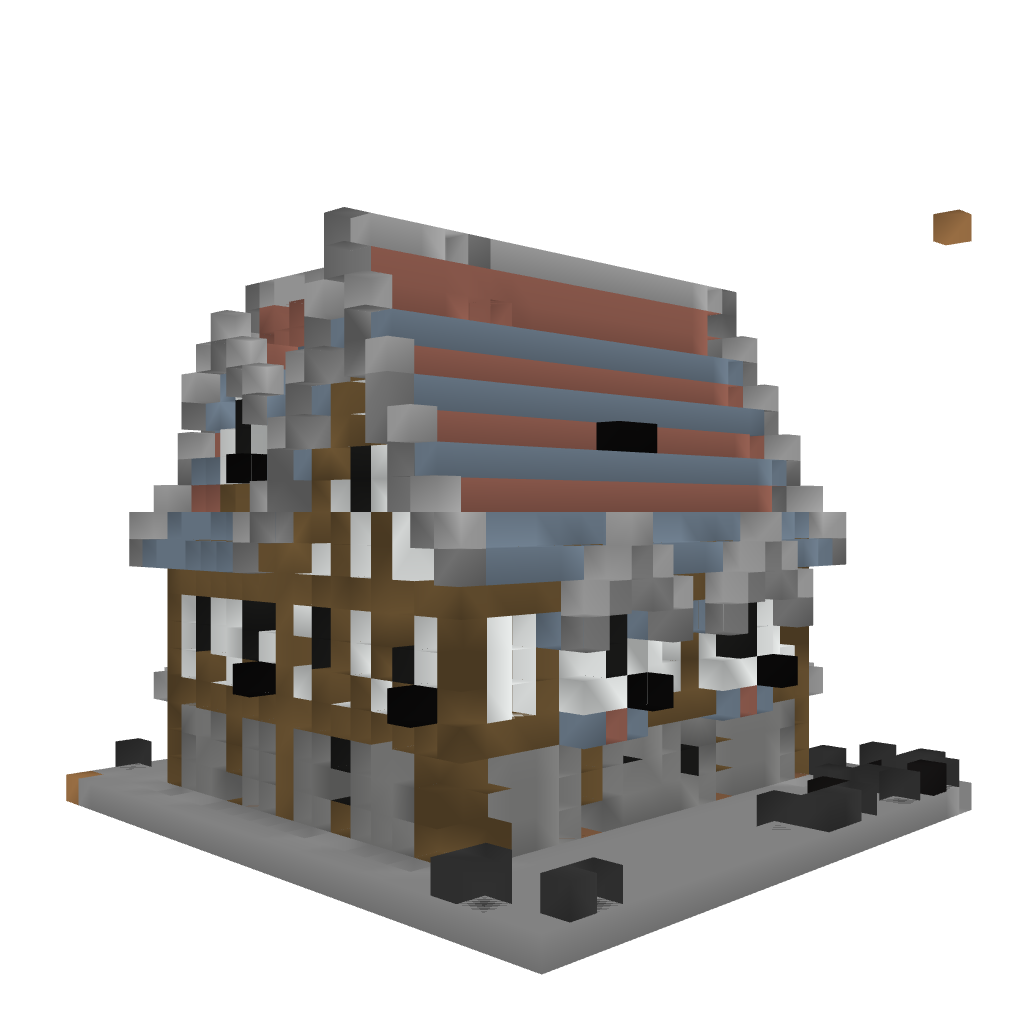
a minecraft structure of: small house